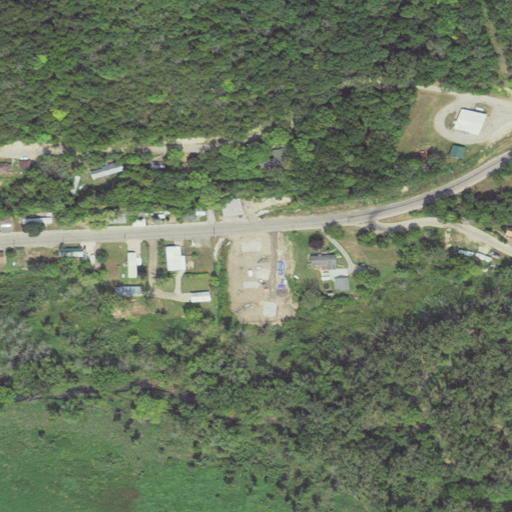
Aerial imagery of valley in Wisconsin named Morgan Hollow containing woody wetlands, deciduous forest, low intensity development, open development, medium intensity development, herbaceous wetlands, grassland, and mixed forest